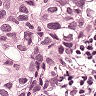
Metastatic tissue present: yes